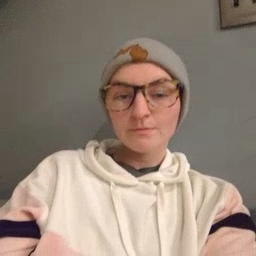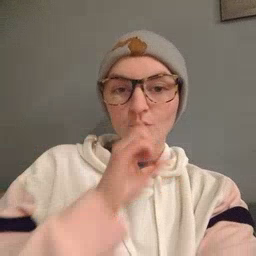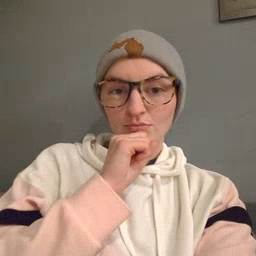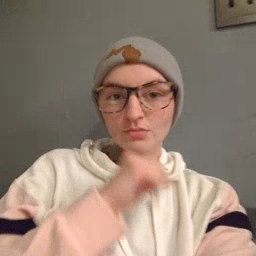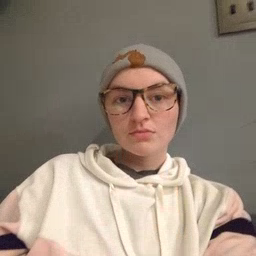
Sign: orange